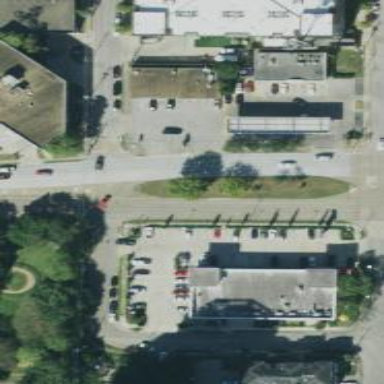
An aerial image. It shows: Parking space.